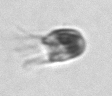
Label: Balanion